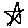
Label: star